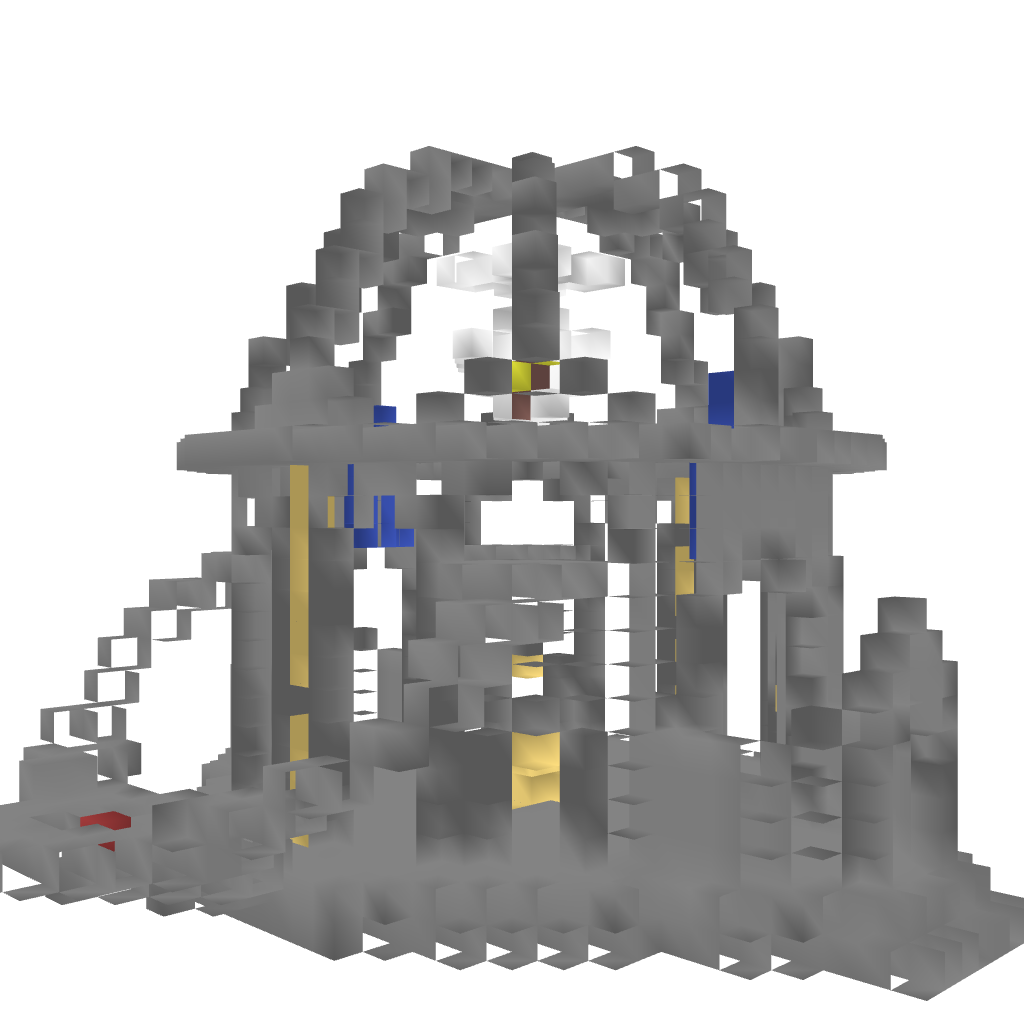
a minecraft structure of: Farstrider enclave bad low quality